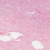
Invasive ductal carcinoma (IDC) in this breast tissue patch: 0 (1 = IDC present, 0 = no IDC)